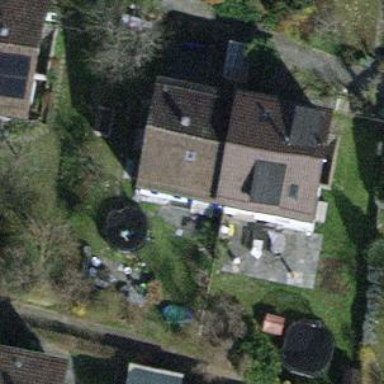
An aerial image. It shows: Semidetached house.